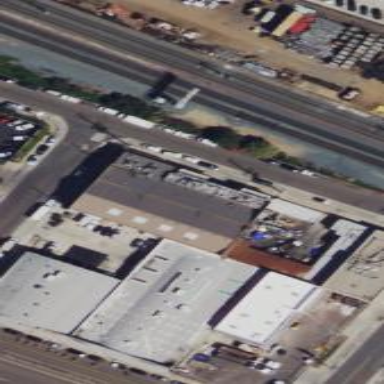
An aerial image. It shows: Commercial building.